Field crop: maize
Growth stage: 2
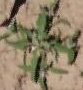
Species: atriplex